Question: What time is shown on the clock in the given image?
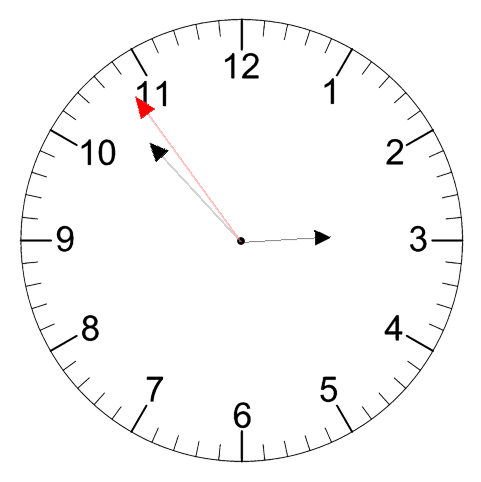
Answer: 02:52:54